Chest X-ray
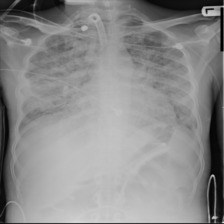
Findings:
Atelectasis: negative
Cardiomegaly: negative
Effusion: negative
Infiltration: negative
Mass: negative
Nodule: negative
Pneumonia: negative
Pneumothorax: negative
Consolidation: negative
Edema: negative
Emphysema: negative
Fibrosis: negative
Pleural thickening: negative
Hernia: negative